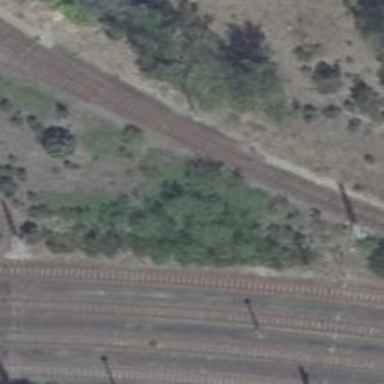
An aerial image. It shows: Railway switch.